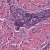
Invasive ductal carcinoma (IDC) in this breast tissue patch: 1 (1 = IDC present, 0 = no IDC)